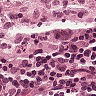
Metastatic tissue present: no